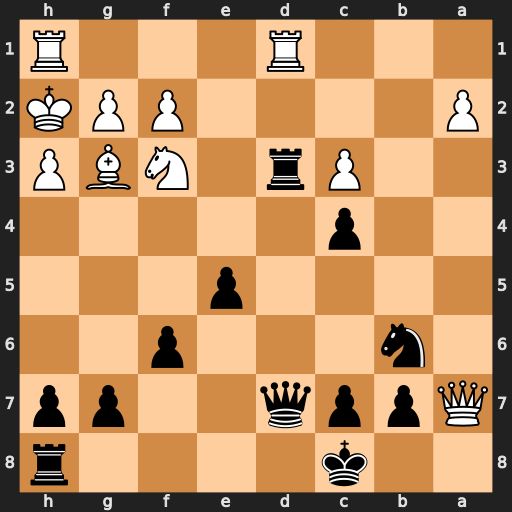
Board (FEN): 2k4r/Qppq2pp/1n3p2/4p3/2p5/2Pr1NBP/P4PPK/3R3R
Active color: b
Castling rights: -
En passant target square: -
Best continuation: Rxd1 Rxd1 Qxd1